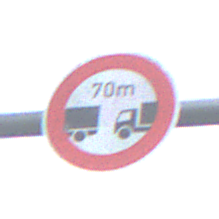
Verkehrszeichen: VerbotUnterschreitenMindestabstand
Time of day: Midday
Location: Outdoor (Suburban)
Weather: Overcast
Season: NotSpecified
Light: Natural